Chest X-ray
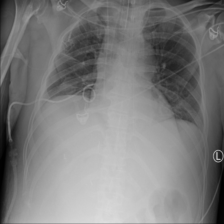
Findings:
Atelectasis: negative
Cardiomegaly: negative
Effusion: positive
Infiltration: positive
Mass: negative
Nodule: negative
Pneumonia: negative
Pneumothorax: negative
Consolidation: negative
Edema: negative
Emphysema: negative
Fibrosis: negative
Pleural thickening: negative
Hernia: negative